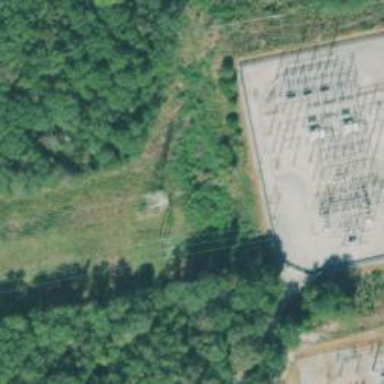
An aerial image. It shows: Power tower.